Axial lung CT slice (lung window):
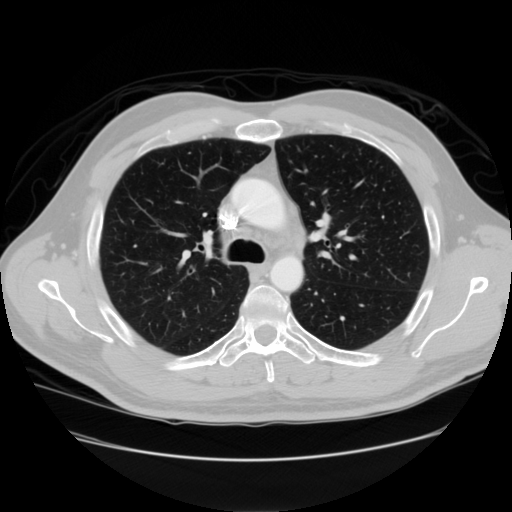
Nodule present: no